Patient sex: F
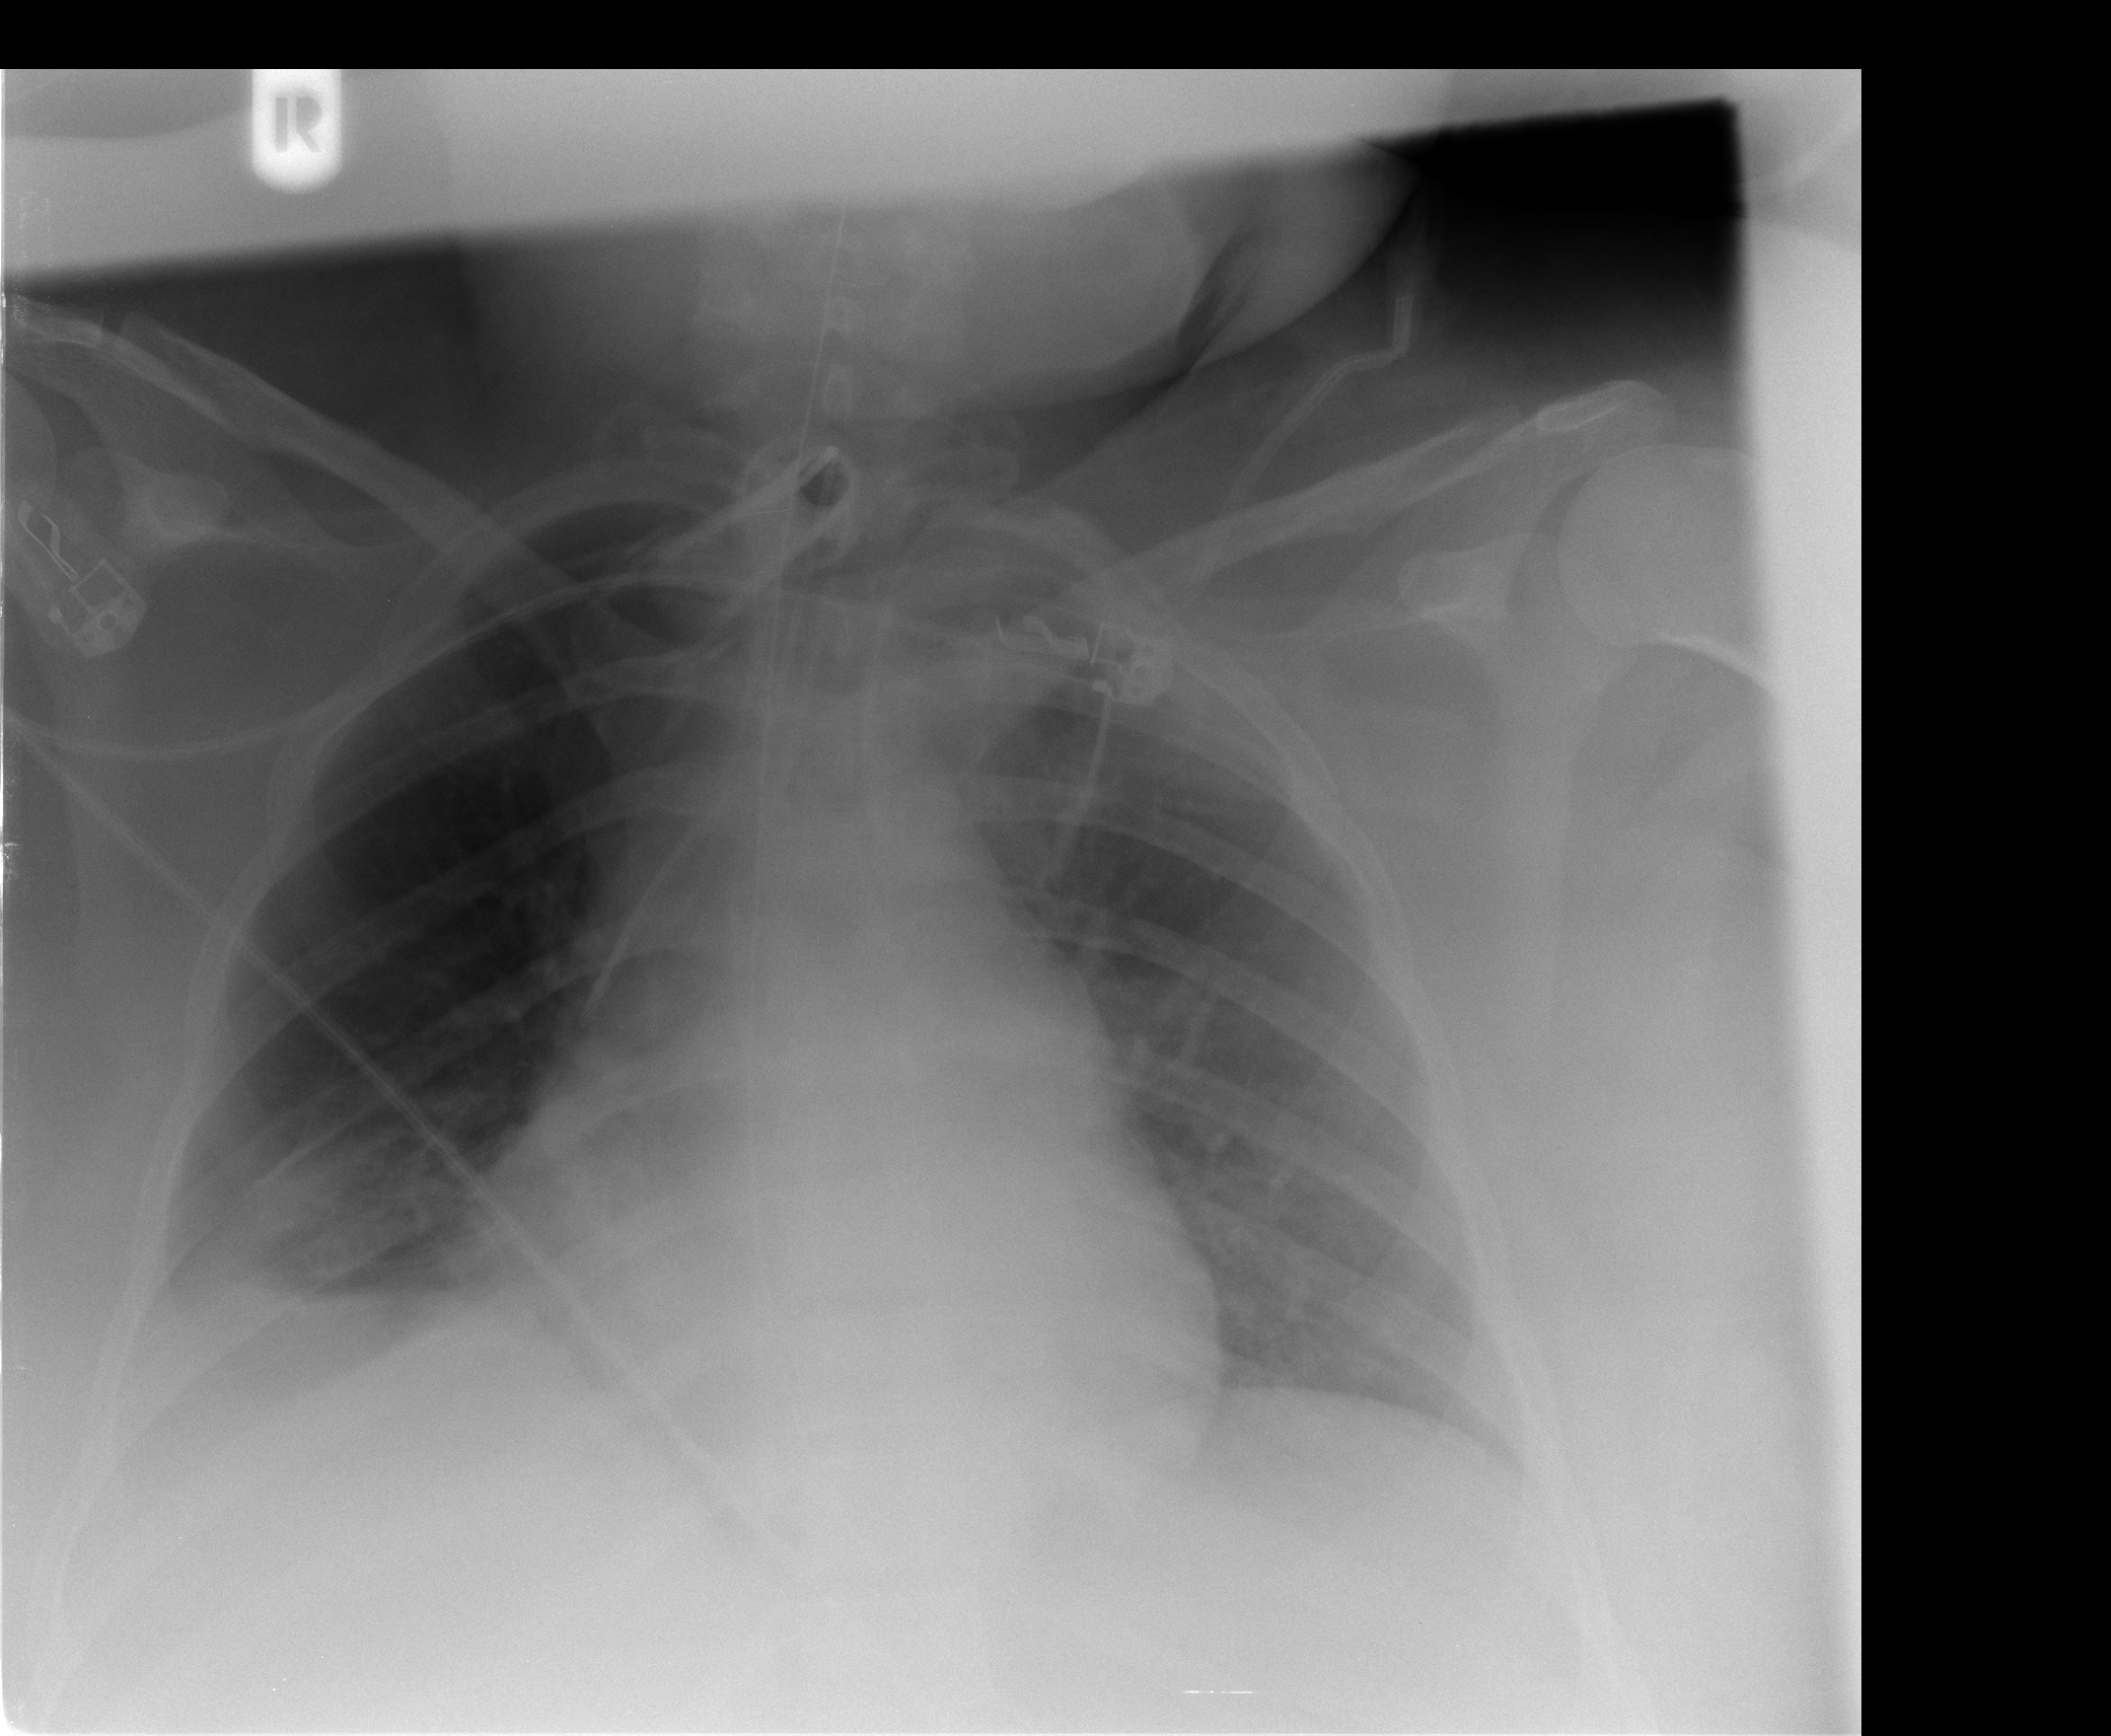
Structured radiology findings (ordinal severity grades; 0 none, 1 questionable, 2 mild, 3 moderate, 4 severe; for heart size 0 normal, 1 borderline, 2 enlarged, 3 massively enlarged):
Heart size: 2
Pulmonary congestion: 0
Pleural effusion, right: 1
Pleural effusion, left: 0
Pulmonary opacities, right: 0
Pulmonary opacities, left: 0
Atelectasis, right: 2
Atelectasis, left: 2